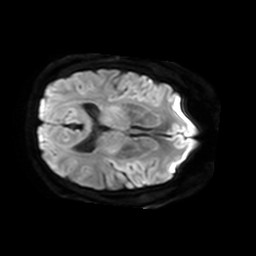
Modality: TRACE
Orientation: axial
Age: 50
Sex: female
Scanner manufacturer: philips
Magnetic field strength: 3 T
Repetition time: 3.08 s
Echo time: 0.076 s